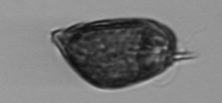
Label: Prorocentrum_micans